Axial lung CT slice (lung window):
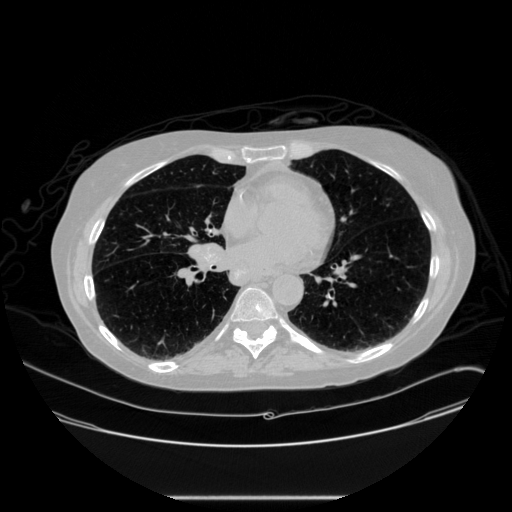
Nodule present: no